Question: So, I have a Core data object, let's call it a session (Okay, that's what it actually is called), and it has four attributes (Name, Driver, Track and Car) that I'd like to show in a table view. I've had it working before, but, alas, I'm trying to make my view controllers a little more generic and reusable, so, I'm changing it up a bit. Anywho, here's what the table looks like...

Passed into the view controller is a Session, which is a subclass of NSManagedObject that CoreData whipped up for me. Driver, Car and Track are all object relationships, while name is simply a string. Driver, Car and Track all have a name attribute that I'm displaying in this table. I wanted a quick and dirty way of displaying this text into the table. So, I was doing something like...
'''
NSDictionary *parameterValues = [[NSDictionary alloc] initWithObjectsAndKeys: sessionName, [NSNumber numberWithInt: 0], sessionDriver, [NSNumber numberWithInt: 1], sessionCar, [NSNumber numberWithInt: 2], sessionTrack, [NSNumber numberWithInt: 3], nil];
NSString *parameterString;
if([indexPath row] > 0) {
if([parameterValues objectForKey: [NSNumber numberWithInt: [indexPath row]]] == [NSNull null]) {
parameterString = [[NSString alloc] initWithFormat: @"Select a %@", [parameterNames objectAtIndex: [indexPath row]]];
} else{
parameterString = [[parameterValues objectForKey: [NSNumber numberWithInt: [indexPath row]]] name];
}
} else{
parameterString = [parameterValues objectForKey: [NSNumber numberWithInt: 0]];
if([parameterString isEqualToString: @""]) {
parameterString = @"Enter A Name";
}
}
'''
This worked before I started passing the session as an instance variable, instead of keeping track of specific string, driver, car and track objects. Since [[self session] driver], would return nil when a new session object is passed, a dictionary object cannot be used. This is how I do it now...
'''
//these come in handy, they're the object names (We can use KVC), and we can use them in the table titles
NSArray *parameterNames = [[NSArray alloc] initWithObjects: @"Name", @"Driver", @"Car", @"Track", nil];
//get the object for this row... (Name, Driver, Car, Track), and create a string to hold it's value..
id object = [session valueForKey: [parameterNames objectAtIndex: [indexPath row]]];
NSString *parameterValue;
NSLog(@"%@", [session name]);
//if this isn't the name row...
if(object != nil) {
//if the indexPath is greater than 0, object is not name (NSString)
if([indexPath row] > 0) {
parameterValue = [object name];
} else{
parameterValue = object;
}
} else{
//object doesn't exist yet... placeholder!
parameterValue = [@"Select a " stringByAppendingString: (NSString *)[parameterNames objectAtIndex: [indexPath row]]];
}
'''
What I'm asking is... am I doing this right?
Thanks,
Matt - A Core Data newbie :/
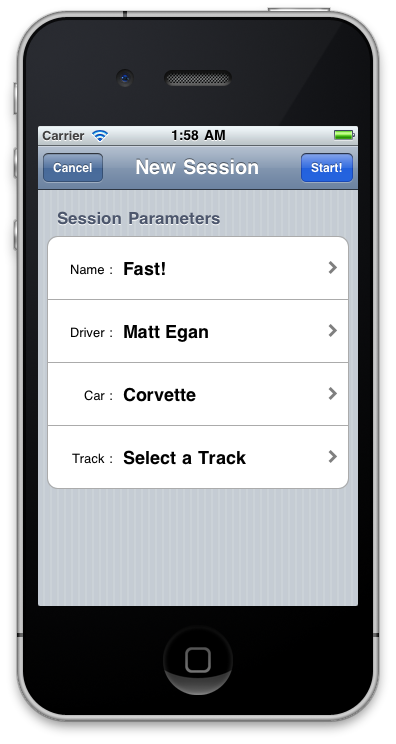
Answer: You are over thinking this. If you have a session entity like this:
'''
Session{
name:string
driver<-->Driver
car<-->Car
track<-->Track
}
'''
and Driver, Car and Track all have a 'name' attribute, then all you have to do to populate a fixed table is ask for the attributes value like so:
'''
- (void)tableView:(UITableView *)tableView willDisplayCell:(UITableViewCell *)cell
forRowAtIndexPath:(NSIndexPath *)indexPath
{
cell=//... get cell however you do it
switch (indexPath.row) {
case 0:
cell.textLabel.text=self.currentSession.name
break;
case 1:
cell.textLabel.text=self.currentSession.driver.name;
break;
//... and so on
default:
break;
}
//... return the cell.
}
'''
Likewise, to get the object to pass to the detail view you just use the same switch statement to get the object associated with the selected row.